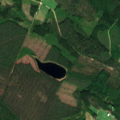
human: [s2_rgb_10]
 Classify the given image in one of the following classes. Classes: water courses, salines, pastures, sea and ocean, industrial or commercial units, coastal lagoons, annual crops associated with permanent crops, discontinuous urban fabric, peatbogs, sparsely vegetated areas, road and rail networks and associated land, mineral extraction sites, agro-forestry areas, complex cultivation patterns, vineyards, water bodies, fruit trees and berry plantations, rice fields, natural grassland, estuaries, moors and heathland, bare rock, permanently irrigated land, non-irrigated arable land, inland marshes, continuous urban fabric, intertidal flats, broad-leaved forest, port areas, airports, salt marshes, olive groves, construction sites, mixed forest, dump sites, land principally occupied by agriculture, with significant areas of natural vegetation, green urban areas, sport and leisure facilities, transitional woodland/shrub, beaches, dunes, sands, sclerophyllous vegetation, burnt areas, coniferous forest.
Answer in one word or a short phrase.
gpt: coniferous forest, mixed forest